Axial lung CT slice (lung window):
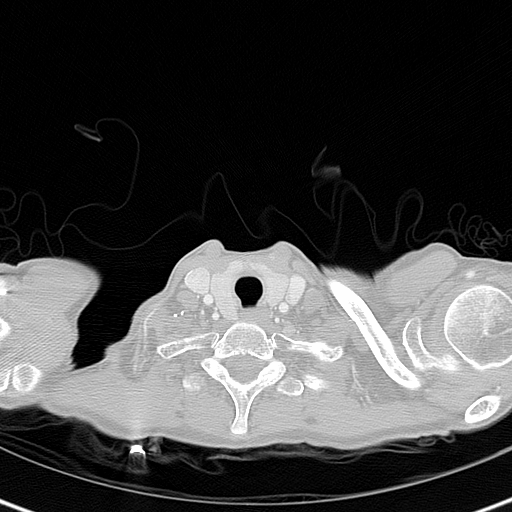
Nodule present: no